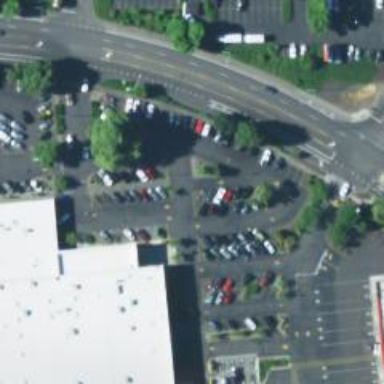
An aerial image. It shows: Parking space is available.